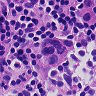
Metastatic tissue present: yes